Question: I want to know if it's possible to have 2 different actions when starting an app.
Like when you go to all programs and select your app you open the app
and if you open the app from the quick selection(I'm not sure if it's called this but a screen like this :

then it runs some code and shows me a Toast.
Is this possible?
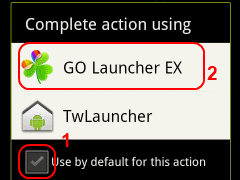
Answer: Yes.
You register "intent filters" with Android in your manifest.xml. The "main" intent filter is the one that the launcher uses, and the only one the launcher uses, to start your app. So, if you start your app via the launcher, it will always start via the Activity associated with the "main" intent.
You can also register other intent filters e.g. send email. When a user is using a 3rd party app and selects "Send email", if Android has exactly one intent registered from an app that says "I can do that", it is launched via that intent. If more than one app has registered intents for "send email", Android displays the chooser you have shown in your question. If more than one app has registered intents for "send email", and the user has set an app to be the default app for the intent (hence the "use by default" checkbox), Android launches that app via the intent.
Start by reading about intent filters here:
<URL>